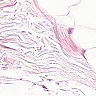
Metastatic tissue present: no